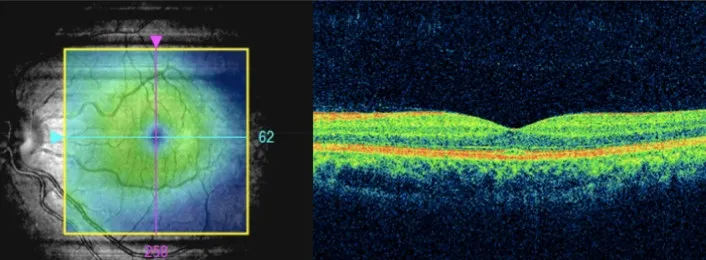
Optical coherence tomography of the left eye (LE) at 1 month after the cataract surgery.
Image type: ophthalmic_imaging (oct)